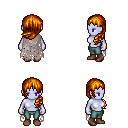
a pixel art fantasy rpg character, female body template, dark elf, purple skin, gray tattered cape, teal pants, dark blonde left-swept hairstyle, brown shoes, four views (front, back, left, right), 2x2 character sprite sheet, small pixel art, hard edges, no anti-aliasing